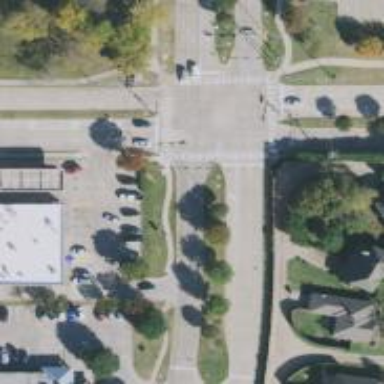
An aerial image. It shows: Secondary road with separate sidewalk.